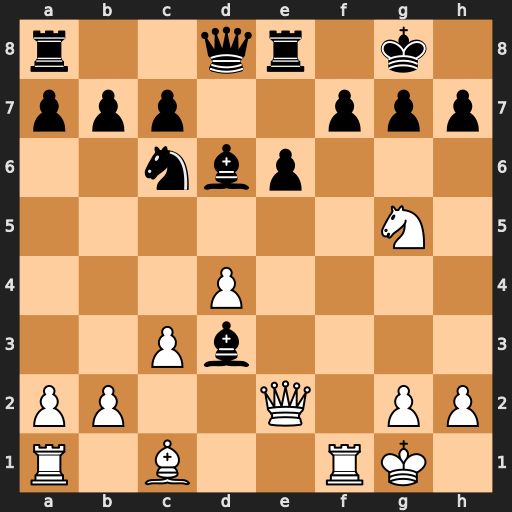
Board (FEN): r2qr1k1/ppp2ppp/2nbp3/6N1/3P4/2Pb4/PP2Q1PP/R1B2RK1
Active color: w
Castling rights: -
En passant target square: -
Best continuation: Qxd3 f5 Rxf5 h6 Rf7 hxg5 Qg6